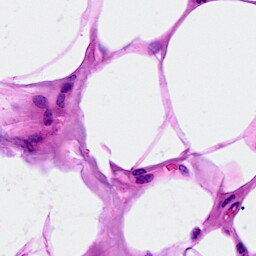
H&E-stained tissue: Breast